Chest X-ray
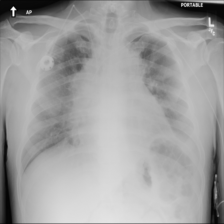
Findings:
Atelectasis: negative
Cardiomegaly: negative
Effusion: negative
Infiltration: negative
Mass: positive
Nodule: negative
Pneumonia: negative
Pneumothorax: negative
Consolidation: positive
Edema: negative
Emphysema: negative
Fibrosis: negative
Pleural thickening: negative
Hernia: negative